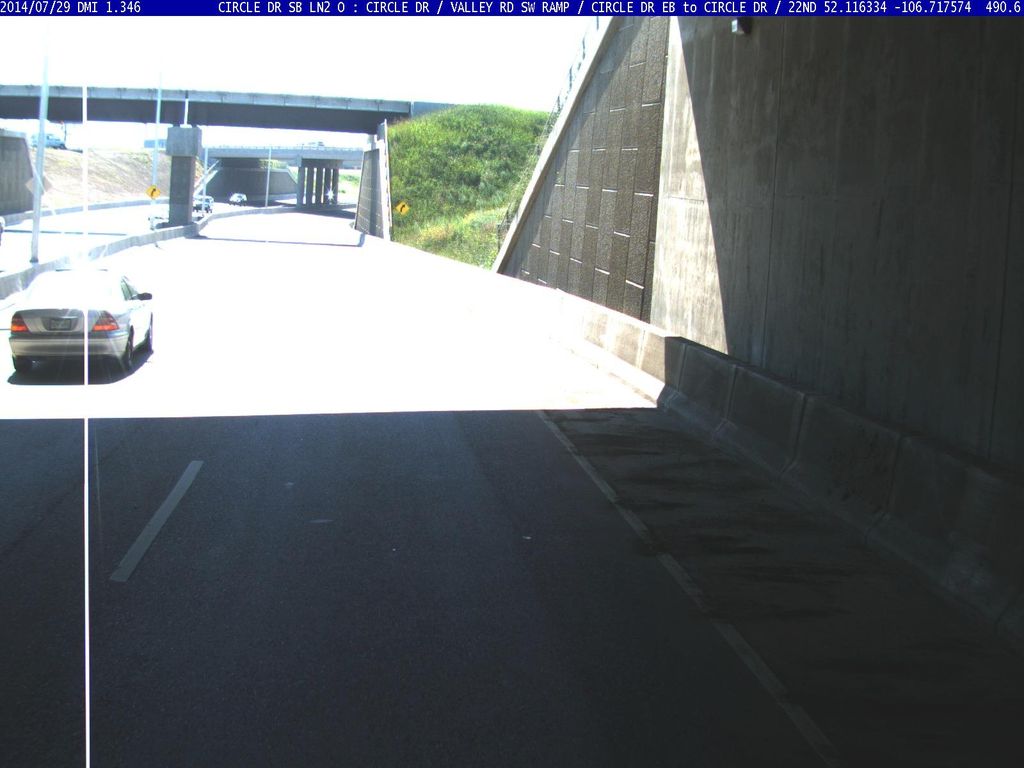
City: saskatoon